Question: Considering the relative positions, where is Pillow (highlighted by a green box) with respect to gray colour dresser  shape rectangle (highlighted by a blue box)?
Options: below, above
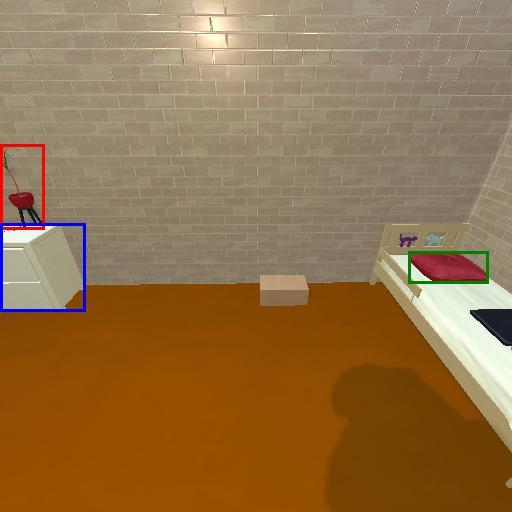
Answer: below